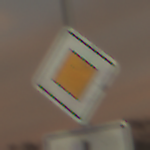
Verkehrszeichen: Vorfahrtsstrasse
Zusatzzeichen unten: VerlaufVorfahrtsstrasse5
Umgebung: Outdoor, Nature
Tageszeit: SunriseSunset
Wetter: PartlyCloudy
Licht: Natural
Jahreszeit: NotSpecified
Kontrast: LowContrast